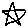
Label: star